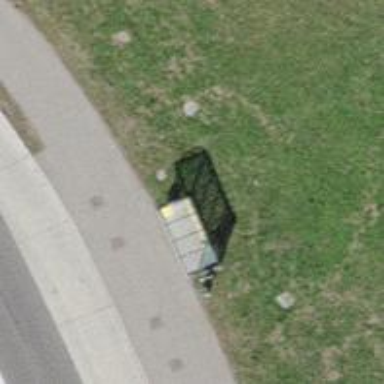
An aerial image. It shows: Post box is visible.